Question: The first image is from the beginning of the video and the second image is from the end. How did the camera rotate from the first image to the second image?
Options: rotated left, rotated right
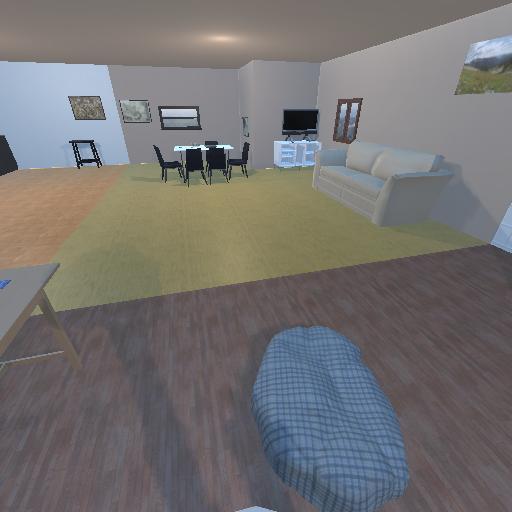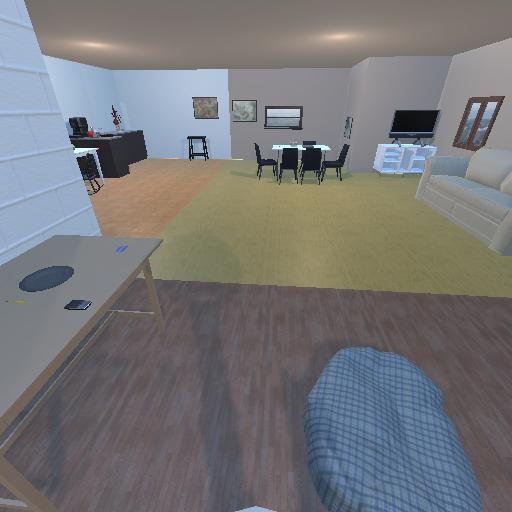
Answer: rotated left